Question: I have an app where first time I used PARSE. Then for second update, client requested GoogleMaps . When setup GMS, it said: " Choose your project, rather than a specific target, and open the Build Settings tab. In the Other Linker Flags section, add -ObjC. If these settings are not visible, change the filter in the Build Settings bar from Basic to All. "
If I set -ObjC to linker flags, I have this kind of errors from parse:
Undefined symbols for architecture i386: "_FBTokenInformationExpirationDateKey", referenced from:
-[PFFacebookTokenCachingStrategy cacheTokenInformation:] in Parse(PFFacebookTokenCachingStrategy.o)
-[PFFacebookTokenCachingStrategy expirationDate] in Parse(PFFacebookTokenCachingStrategy.o)
-[PFFacebookTokenCachingStrategy setExpirationDate:] in Parse(PFFacebookTokenCachingStrategy.o)
"_FBTokenInformationTokenKey", referenced from:
-[PFFacebookTokenCachingStrategy accessToken] in Parse(PFFacebookTokenCachingStrategy.o)
-[PFFacebookTokenCachingStrategy setAccessToken:] in Parse(PFFacebookTokenCachingStrategy.o)
"_FBTokenInformationUserFBIDKey", referenced from:
-[PFFacebookTokenCachingStrategy facebookId] in Parse(PFFacebookTokenCachingStrategy.o)
-[PFFacebookTokenCachingStrategy setFacebookId:] in Parse(PFFacebookTokenCachingStrategy.o)
"OBJC_CLASS$_FBAppCall", referenced from:
objc-class-ref in Parse(PFFacebookAuthenticationProvider.o)
"OBJC_CLASS$_FBRequest", referenced from:
objc-class-ref in Parse(PFFacebookAuthenticationProvider.o)
"OBJC_CLASS$_FBSession", referenced from:
objc-class-ref in Parse(PFFacebookAuthenticationProvider.o)
"OBJC_CLASS$_FBSessionTokenCachingStrategy", referenced from:
_OBJC_CLASS_$_PFFacebookTokenCachingStrategy in Parse(PFFacebookTokenCachingStrategy.o)
"OBJC_METACLASS$_FBSessionTokenCachingStrategy", referenced from:
_OBJC_METACLASS_$_PFFacebookTokenCachingStrategy in Parse(PFFacebookTokenCachingStrategy.o)
ld: symbol(s) not found for architecture i386 clang: error: linker command failed with exit code 1 (use -v to see invocation)
I found a solution to do not add Facebook in app and to use this kind of flag:
And after using this, I have also error: ld: file not found: clang: error: linker command failed with exit code 1 (use -v to see invocation)
I tried different types of using this, like : -force_load - the same error -force_load pathOfFramework/ - the same error
It is possible to give me a solution for this ?
Thanks a lot !

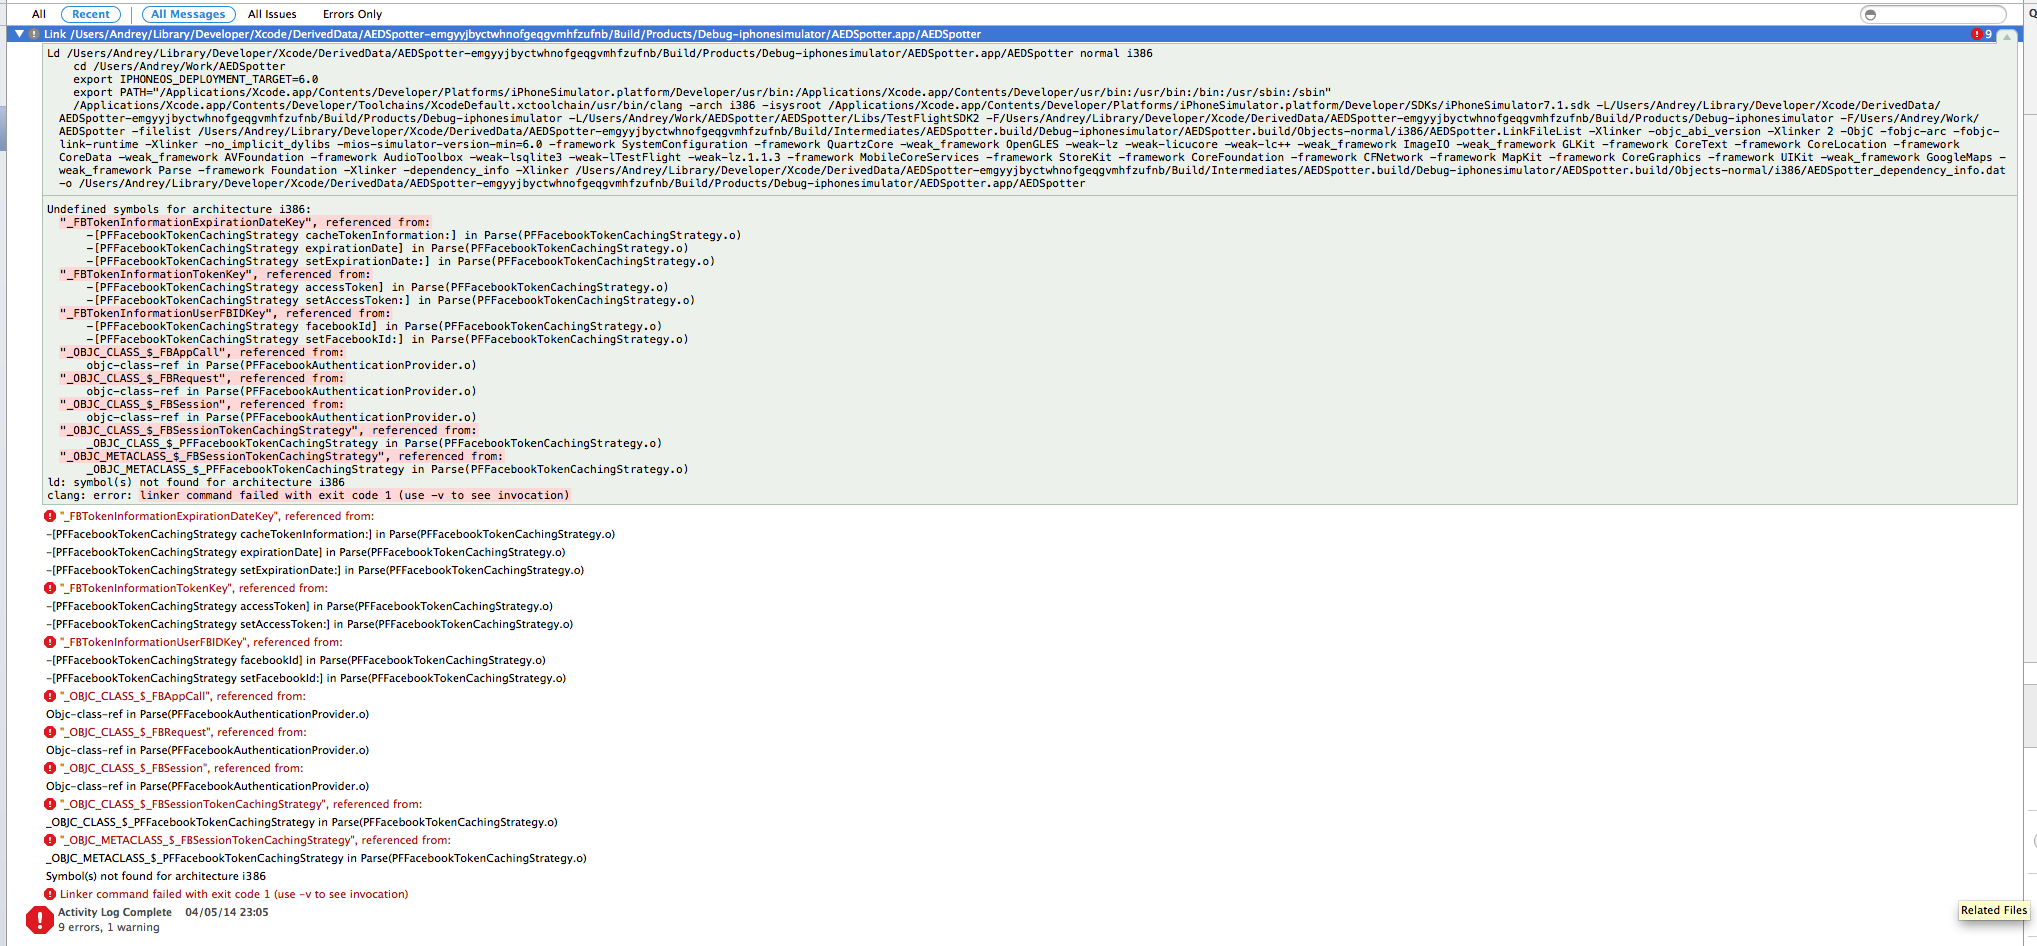
Answer: The problem is that parse has classes that it doesn't load if it doesn't need. For example, it only imports the Facebook classes if FacebookSDK is installed. -ObjC loads all of these, but they are dependent on FacebookSDK. When it can't find the files it needs, it throws errors:
Change:
'''
-ObjC
'''
To:
'''
-force_load $(PROJECT_DIR)/GoogleMaps.framework/GoogleMaps
'''
Source: <URL>